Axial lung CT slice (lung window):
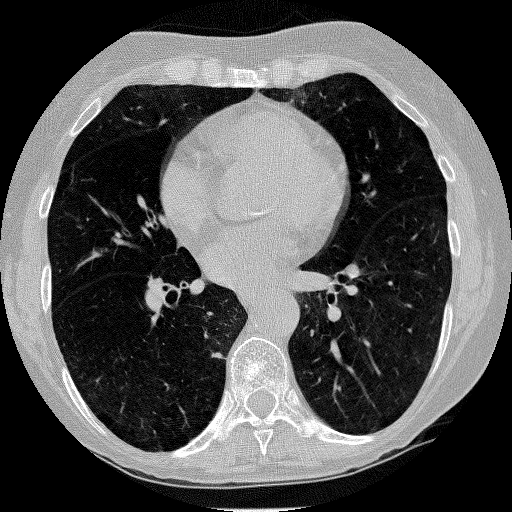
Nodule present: no